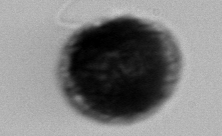
Label: Gonyaulax